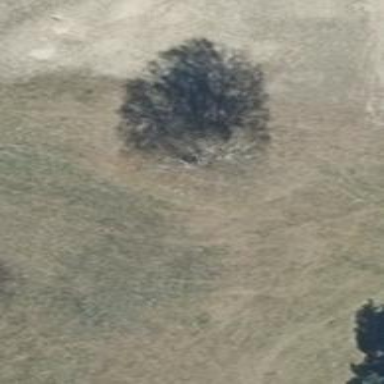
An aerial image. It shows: Deciduous broadleaved tree.